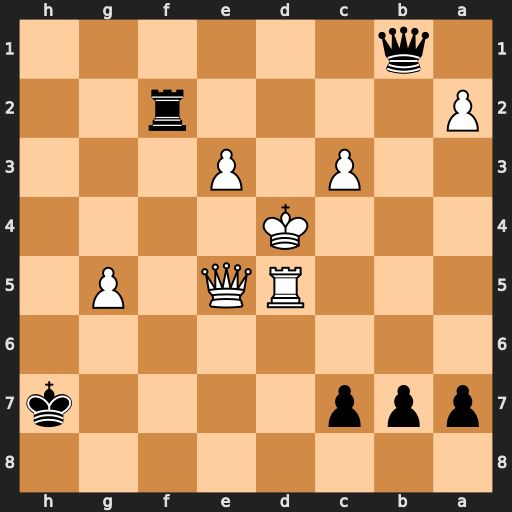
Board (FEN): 8/ppp4k/8/3RQ1P1/3K4/2P1P3/P4r2/1q6
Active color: b
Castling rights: -
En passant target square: -
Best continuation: Rd2+ Kc5 Qb6+ Kc4 Qc6+